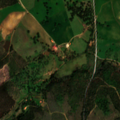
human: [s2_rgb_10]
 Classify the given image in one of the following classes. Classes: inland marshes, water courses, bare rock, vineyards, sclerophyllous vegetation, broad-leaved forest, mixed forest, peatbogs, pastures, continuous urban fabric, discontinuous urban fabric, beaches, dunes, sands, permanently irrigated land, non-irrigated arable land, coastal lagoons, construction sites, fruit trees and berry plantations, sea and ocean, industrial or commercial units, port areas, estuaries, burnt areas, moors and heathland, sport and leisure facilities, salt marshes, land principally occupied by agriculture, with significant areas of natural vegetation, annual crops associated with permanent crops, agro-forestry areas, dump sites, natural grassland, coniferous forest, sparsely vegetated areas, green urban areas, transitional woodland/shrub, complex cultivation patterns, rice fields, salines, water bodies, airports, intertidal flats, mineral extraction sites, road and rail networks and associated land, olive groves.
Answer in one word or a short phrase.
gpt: non-irrigated arable land, broad-leaved forest, transitional woodland/shrub